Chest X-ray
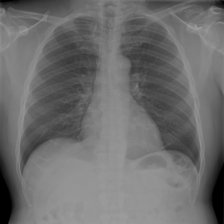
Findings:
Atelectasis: negative
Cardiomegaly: negative
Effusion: negative
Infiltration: negative
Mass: negative
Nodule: negative
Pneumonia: negative
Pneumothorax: negative
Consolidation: negative
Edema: negative
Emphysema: negative
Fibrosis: negative
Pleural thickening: negative
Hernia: negative